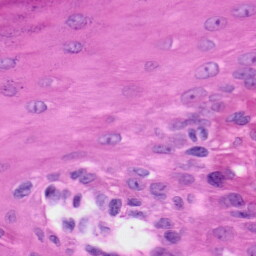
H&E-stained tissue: Skin